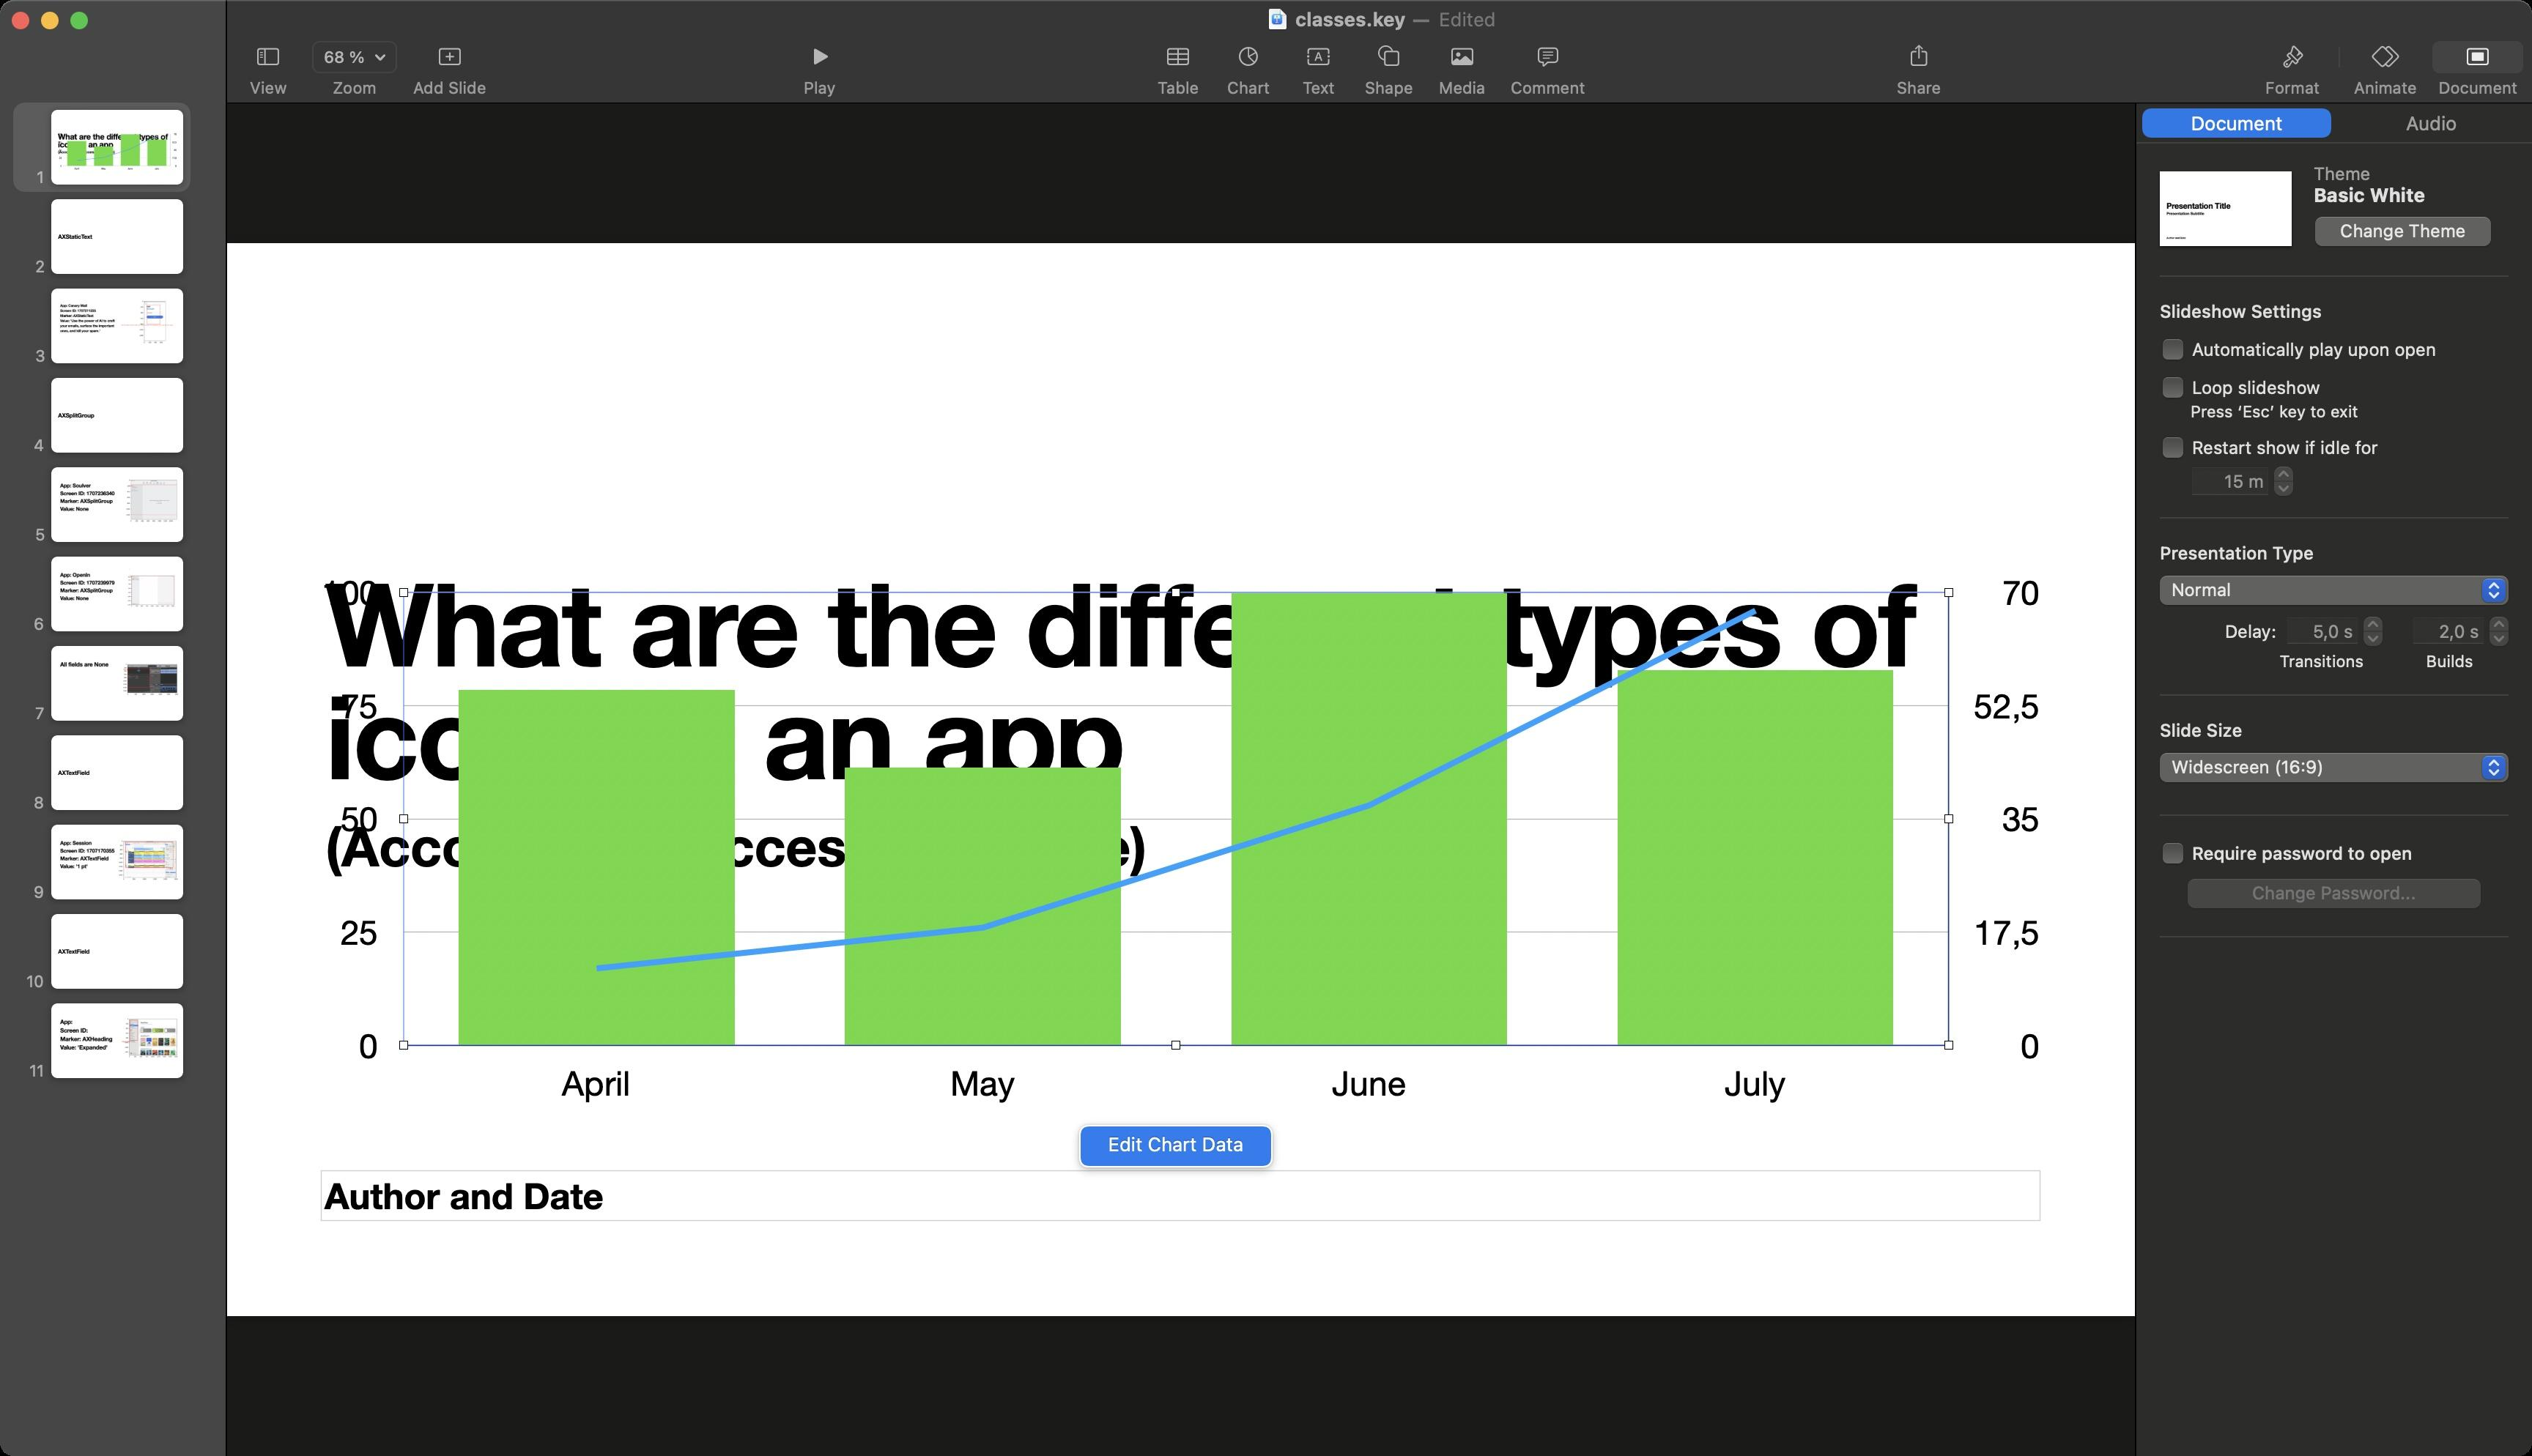
Accessibility tree:
{"name": "classes.key", "role": "AXWindow", "description": null, "role_description": "standard window", "value": null, "position": "0.00;38.00", "size": "1728;994", "children": [{"name": null, "role": "AXGroup", "description": null, "role_description": "group", "value": null, "position": "0.00;0.00", "size": "1728;994", "children": []}, {"name": null, "role": "AXRadioGroup", "description": null, "role_description": "radio group", "value": "{\n    \"name\": null,\n    \"role\": \"AXRadioButton\",\n    \"description\": \"Document\",\n    \"role_description\": \"radio button\",\n    \"value\": 1,\n    \"position\": \"1458.00;70.00\",\n    \"size\": \"137;28\",\n    \"children\": []\n}", "position": "1458.00;70.00", "size": "270;28", "children": [{"name": null, "role": "AXRadioButton", "description": "Document", "role_description": "radio button", "value": 1, "position": "1458.00;70.00", "size": "137;28", "children": []}, {"name": null, "role": "AXRadioButton", "description": "Audio", "role_description": "radio button", "value": 0, "position": "1595.00;70.00", "size": "136;28", "children": []}]}, {"name": null, "role": "AXStaticText", "description": null, "role_description": "text", "value": "Theme", "position": "1577.00;111.00", "size": "134;15", "children": []}, {"name": null, "role": "AXStaticText", "description": null, "role_description": "text", "value": "Basic White", "position": "1577.00;125.00", "size": "134;16", "children": []}, {"name": "Change_Theme", "role": "AXButton", "description": null, "role_description": "button", "value": null, "position": "1573.00;143.00", "size": "134;32", "children": []}, {"name": null, "role": "AXScrollArea", "description": null, "role_description": "scroll area", "value": null, "position": "1458.00;189.00", "size": "270;805", "children": [{"name": null, "role": "AXStaticText", "description": null, "role_description": "text", "value": "Slideshow Settings", "position": "1472.00;205.00", "size": "115;15", "children": []}, {"name": "Automatically_play_upon_open", "role": "AXCheckBox", "description": null, "role_description": "checkbox", "value": 0, "position": "1474.00;228.50", "size": "193;20", "children": []}, {"name": "Loop_slideshow", "role": "AXCheckBox", "description": null, "role_description": "checkbox", "value": 0, "position": "1474.00;255.50", "size": "114;18", "children": []}, {"name": null, "role": "AXStaticText", "description": null, "role_description": "text", "value": "Press ‘Esc’ key to exit", "position": "1493.00;274.00", "size": "118;14", "children": []}, {"name": "Restart_show_if_idle_for_", "role": "AXCheckBox", "description": null, "role_description": "checkbox", "value": 0, "position": "1474.00;296.50", "size": "157;18", "children": []}, {"name": null, "role": "AXTextField", "description": null, "role_description": "text field", "value": "15 m", "position": "1495.00;318.00", "size": "54;21", "children": []}, {"name": null, "role": "AXIncrementor", "description": null, "role_description": "stepper", "value": 15.0, "position": "1549.00;314.50", "size": "19;28", "children": [{"name": null, "role": "AXButton", "description": null, "role_description": "increment arrow button", "value": null, "position": "1549.00;314.50", "size": "19;14", "children": []}, {"name": null, "role": "AXButton", "description": null, "role_description": "decrement arrow button", "value": null, "position": "1549.00;328.50", "size": "19;14", "children": []}]}, {"name": null, "role": "AXStaticText", "description": null, "role_description": "text", "value": "Presentation Type", "position": "1472.00;370.00", "size": "110;15", "children": []}, {"name": null, "role": "AXPopUpButton", "description": null, "role_description": "pop up button", "value": "Normal", "position": "1471.00;392.00", "size": "245;25", "children": []}, {"name": null, "role": "AXStaticText", "description": null, "role_description": "text", "value": "Delay:", "position": "1516.50;423.50", "size": "40;15", "children": []}, {"name": null, "role": "AXTextField", "description": null, "role_description": "text field", "value": "5,0 s", "position": "1560.00;420.50", "size": "50;20", "children": []}, {"name": null, "role": "AXStaticText", "description": null, "role_description": "text", "value": "Builds", "position": "1652.00;444.50", "size": "40;14", "children": []}, {"name": null, "role": "AXTextField", "description": null, "role_description": "text field", "value": "2,0 s", "position": "1646.00;420.50", "size": "50;20", "children": []}, {"name": null, "role": "AXStaticText", "description": null, "role_description": "text", "value": "Transitions", "position": "1552.50;444.50", "size": "66;14", "children": []}, {"name": null, "role": "AXIncrementor", "description": null, "role_description": "stepper", "value": 5.0, "position": "1610.00;417.00", "size": "19;28", "children": [{"name": null, "role": "AXButton", "description": null, "role_description": "increment arrow button", "value": null, "position": "1610.00;417.00", "size": "19;14", "children": []}, {"name": null, "role": "AXButton", "description": null, "role_description": "decrement arrow button", "value": null, "position": "1610.00;431.00", "size": "19;14", "children": []}]}, {"name": null, "role": "AXIncrementor", "description": null, "role_description": "stepper", "value": 2.0, "position": "1696.00;417.00", "size": "19;28", "children": [{"name": null, "role": "AXButton", "description": null, "role_description": "increment arrow button", "value": null, "position": "1696.00;417.00", "size": "19;14", "children": []}, {"name": null, "role": "AXButton", "description": null, "role_description": "decrement arrow button", "value": null, "position": "1696.00;431.00", "size": "19;14", "children": []}]}, {"name": null, "role": "AXPopUpButton", "description": null, "role_description": "pop up button", "value": "Widescreen (16:9)", "position": "1471.00;513.00", "size": "245;25", "children": []}, {"name": null, "role": "AXStaticText", "description": null, "role_description": "text", "value": "Slide Size", "position": "1472.00;491.00", "size": "60;15", "children": []}, {"name": "Change_Password...", "role": "AXButton", "description": null, "role_description": "button", "value": null, "position": "1486.00;595.00", "size": "214;32", "children": []}, {"name": "Require_password_to_open", "role": "AXCheckBox", "description": null, "role_description": "checkbox", "value": 0, "position": "1474.00;573.50", "size": "177;18", "children": []}, {"name": null, "role": "AXScrollBar", "description": null, "role_description": "scroll bar", "value": 0.0, "position": "1712.00;189.00", "size": "16;805", "children": []}]}, {"name": null, "role": "AXSplitGroup", "description": null, "role_description": "split group", "value": null, "position": "0.00;0.00", "size": "1457;994", "children": [{"name": null, "role": "AXScrollArea", "description": null, "role_description": "scroll area", "value": null, "position": "0.00;70.00", "size": "154;924", "children": [{"name": null, "role": "AXScrollBar", "description": null, "role_description": "scroll bar", "value": 1.0, "position": "139.00;70.00", "size": "15;924", "children": []}]}, {"name": null, "role": "AXSplitter", "description": null, "role_description": "splitter", "value": 154.0, "position": "154.00;70.00", "size": "1;924", "children": []}, {"name": null, "role": "AXScrollArea", "description": null, "role_description": "scroll area", "value": null, "position": "155.00;70.00", "size": "1302;924", "children": []}]}, {"name": null, "role": "AXToolbar", "description": null, "role_description": "toolbar", "value": null, "position": "0.00;28.00", "size": "1728;42", "children": [{"name": null, "role": "AXMenuButton", "description": "View", "role_description": "menu button", "value": null, "position": "157.00;28.00", "size": "52;42", "children": [{"name": null, "role": "AXRadioGroup", "description": null, "role_description": "radio group", "value": null, "position": "160.00;27.00", "size": "46;25", "children": [{"name": null, "role": "AXMenuButton", "description": "Toggle sidebar", "role_description": "menu button", "value": null, "position": "160.00;27.00", "size": "46;25", "children": []}]}, {"name": null, "role": "AXStaticText", "description": null, "role_description": "text", "value": "View", "position": "166.50;53.00", "size": "34;14", "children": []}]}, {"name": "Zoom", "role": "AXMenuButton", "description": null, "role_description": "menu button", "value": null, "position": "209.00;28.00", "size": "66;42", "children": [{"name": "68_%", "role": "AXMenuButton", "description": null, "role_description": "menu button", "value": null, "position": "212.00;27.00", "size": "60;25", "children": []}, {"name": null, "role": "AXStaticText", "description": null, "role_description": "text", "value": "Zoom", "position": "223.00;53.00", "size": "38;14", "children": []}]}, {"name": "Add_Slide", "role": "AXCheckBox", "description": "Add Slide", "role_description": "checkbox", "value": 0, "position": "275.00;28.00", "size": "64;42", "children": []}, {"name": "Play", "role": "AXButton", "description": "Play", "role_description": "button", "value": null, "position": "533.50;28.00", "size": "52;42", "children": []}, {"name": "Table", "role": "AXCheckBox", "description": "Table", "role_description": "checkbox", "value": 0, "position": "780.00;28.00", "size": "48;42", "children": []}, {"name": "Chart", "role": "AXCheckBox", "description": "Chart", "role_description": "checkbox", "value": 0, "position": "828.00;28.00", "size": "48;42", "children": []}, {"name": "Text", "role": "AXButton", "description": "Text", "role_description": "button", "value": null, "position": "876.00;28.00", "size": "48;42", "children": []}, {"name": "Shape", "role": "AXCheckBox", "description": "Shape", "role_description": "checkbox", "value": 0, "position": "924.00;28.00", "size": "48;42", "children": []}, {"name": null, "role": "AXMenuButton", "description": "Media", "role_description": "menu button", "value": null, "position": "972.00;28.00", "size": "52;42", "children": [{"name": null, "role": "AXRadioGroup", "description": null, "role_description": "radio group", "value": null, "position": "975.00;27.00", "size": "46;25", "children": [{"name": null, "role": "AXMenuButton", "description": "photo", "role_description": "menu button", "value": null, "position": "975.00;27.00", "size": "46;25", "children": []}]}, {"name": null, "role": "AXStaticText", "description": null, "role_description": "text", "value": "Media", "position": "978.00;53.00", "size": "40;14", "children": []}]}, {"name": "Comment", "role": "AXButton", "description": "Comment", "role_description": "button", "value": null, "position": "1024.00;28.00", "size": "65;42", "children": []}, {"name": "Share", "role": "AXButton", "description": "Share", "role_description": "button", "value": null, "position": "1283.50;28.00", "size": "52;42", "children": []}, {"name": null, "role": "AXGroup", "description": null, "role_description": "group", "value": "{\n    \"name\": null,\n    \"role\": \"AXRadioButton\",\n    \"description\": \"Document\",\n    \"role_description\": \"radio button\",\n    \"value\": 1,\n    \"position\": \"1660.00;27.00\",\n    \"size\": \"63;25\",\n    \"children\": []\n}", "position": "1530.00;28.00", "size": "196;42", "children": [{"name": null, "role": "AXRadioButton", "description": "Format", "role_description": "radio button", "value": 0, "position": "1533.00;28.00", "size": "64;42", "children": []}, {"name": null, "role": "AXRadioButton", "description": "Animate", "role_description": "radio button", "value": 0, "position": "1597.00;28.00", "size": "63;42", "children": []}, {"name": null, "role": "AXRadioButton", "description": "Document", "role_description": "radio button", "value": 1, "position": "1660.00;28.00", "size": "63;42", "children": []}]}]}, {"name": null, "role": "AXButton", "description": null, "role_description": "close button", "value": null, "position": "7.00;6.00", "size": "14;16", "children": []}, {"name": null, "role": "AXButton", "description": null, "role_description": "full screen button", "value": null, "position": "47.00;6.00", "size": "14;16", "children": [{"name": null, "role": "AXGroup", "description": null, "role_description": "group", "value": null, "position": "47.00;6.00", "size": "14;16", "children": [{"name": null, "role": "AXGroup", "description": null, "role_description": "group", "value": null, "position": "47.00;6.00", "size": "14;16", "children": []}]}]}, {"name": null, "role": "AXButton", "description": null, "role_description": "minimize button", "value": null, "position": "27.00;6.00", "size": "14;16", "children": []}, {"name": "Edited", "role": "AXMenuButton", "description": "document actions", "role_description": "menu button", "value": null, "position": "979.00;5.00", "size": "51;16", "children": []}, {"name": "classes.key", "role": "AXImage", "description": null, "role_description": "image", "value": null, "position": "864.00;5.00", "size": "16;16", "children": []}, {"name": null, "role": "AXStaticText", "description": null, "role_description": "text", "value": "—", "position": "962.00;5.00", "size": "16;16", "children": []}, {"name": null, "role": "AXStaticText", "description": null, "role_description": "text", "value": "classes.key", "position": "882.00;5.00", "size": "80;16", "children": []}]}